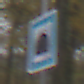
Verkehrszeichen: Tunnel
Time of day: MorningAfternoon
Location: Outdoor (Nature)
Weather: Overcast
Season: Autumn
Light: Natural